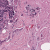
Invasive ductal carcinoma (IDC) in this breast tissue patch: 0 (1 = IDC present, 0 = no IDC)